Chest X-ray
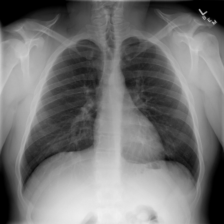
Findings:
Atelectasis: negative
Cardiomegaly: negative
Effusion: negative
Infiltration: negative
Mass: negative
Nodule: negative
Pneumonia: negative
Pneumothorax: negative
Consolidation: negative
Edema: negative
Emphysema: negative
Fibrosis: negative
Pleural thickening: negative
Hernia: negative